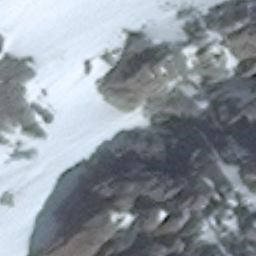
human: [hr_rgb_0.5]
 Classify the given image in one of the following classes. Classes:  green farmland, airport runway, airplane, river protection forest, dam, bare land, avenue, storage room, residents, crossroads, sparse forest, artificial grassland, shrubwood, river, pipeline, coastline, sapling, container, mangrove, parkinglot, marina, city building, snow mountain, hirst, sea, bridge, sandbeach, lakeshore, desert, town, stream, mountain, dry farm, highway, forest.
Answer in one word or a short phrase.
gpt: snow mountain